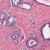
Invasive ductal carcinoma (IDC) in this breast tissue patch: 0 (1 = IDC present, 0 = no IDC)